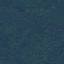
Label: Forest